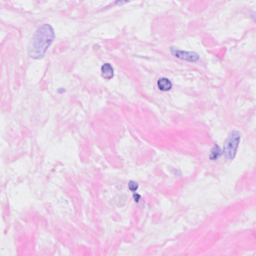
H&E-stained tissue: Breast